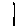
Label: line